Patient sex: F
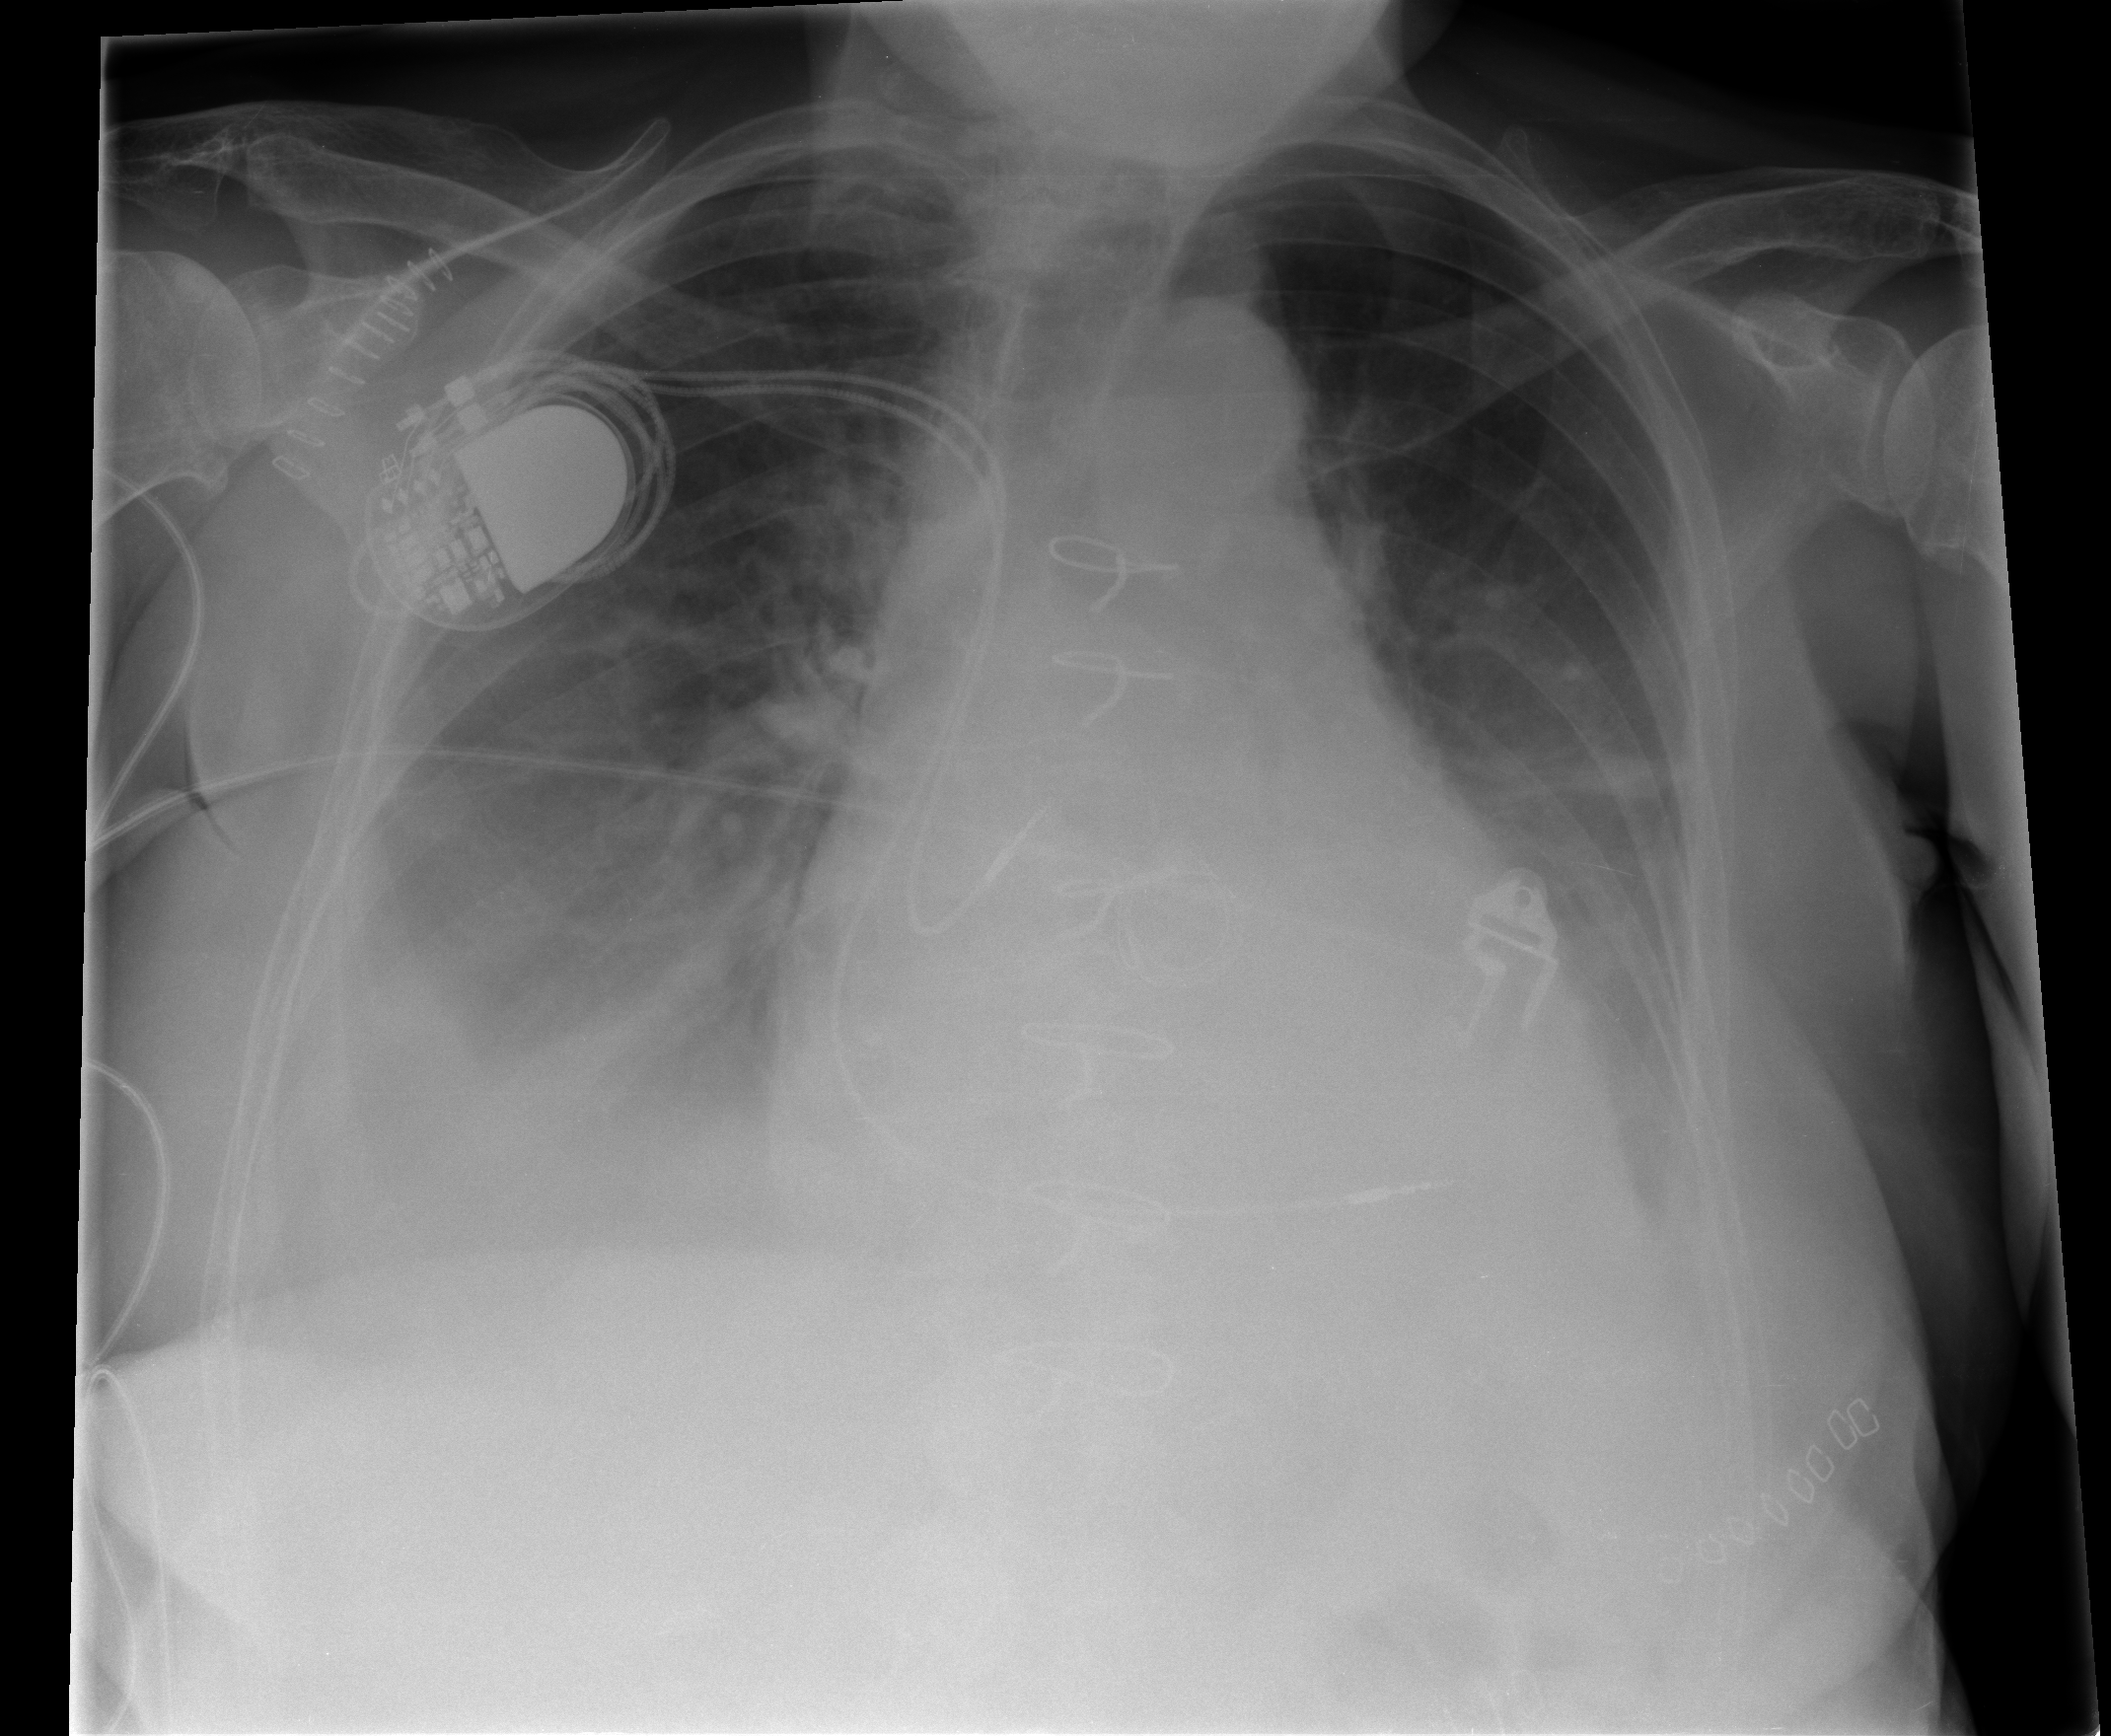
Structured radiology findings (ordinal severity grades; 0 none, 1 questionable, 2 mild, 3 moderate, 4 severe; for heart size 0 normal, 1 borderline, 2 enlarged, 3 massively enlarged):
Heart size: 2
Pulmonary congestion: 2
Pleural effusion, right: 2
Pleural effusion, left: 2
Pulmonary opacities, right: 2
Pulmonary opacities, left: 0
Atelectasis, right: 2
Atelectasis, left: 2